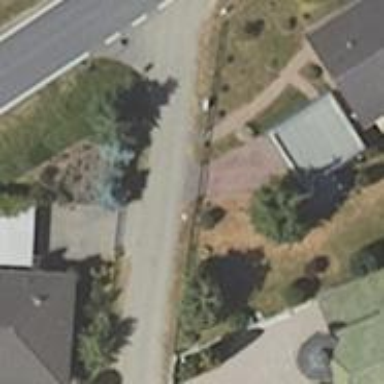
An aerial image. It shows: Residential road with asphalt surface.